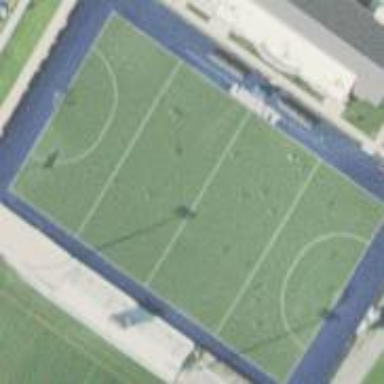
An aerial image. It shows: Field hockey pitch with artificial turf surface for leisure land use.